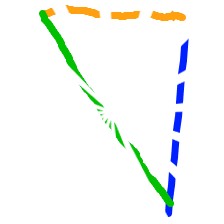
Shape: triangle